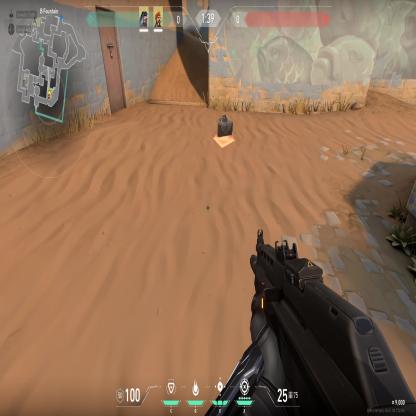
Label: dropped spike